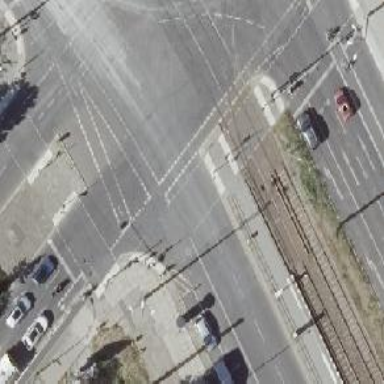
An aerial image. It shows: Tram crossing with traffic signals.